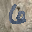
Label: 6